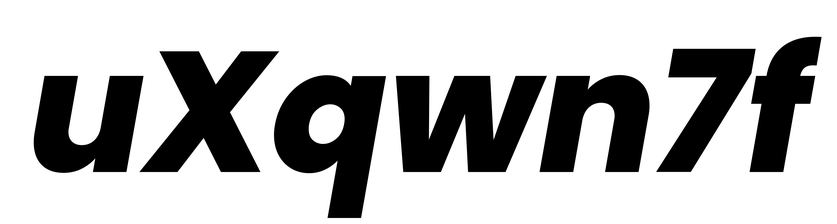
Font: Poppins-ExtraBoldItalic